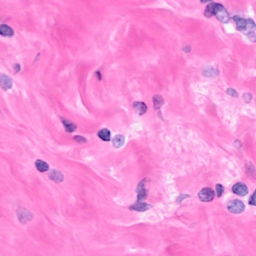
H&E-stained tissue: Breast